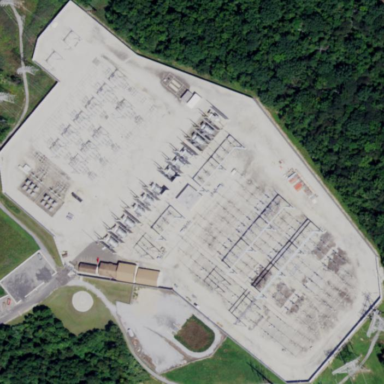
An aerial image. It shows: Transmission level substation.